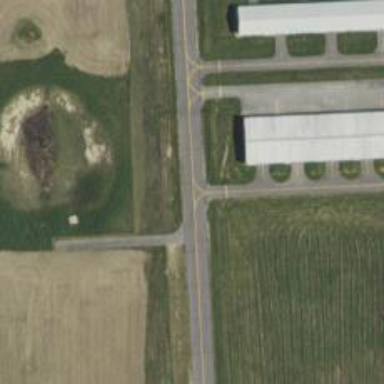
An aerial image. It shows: View of taxiway at the airport.